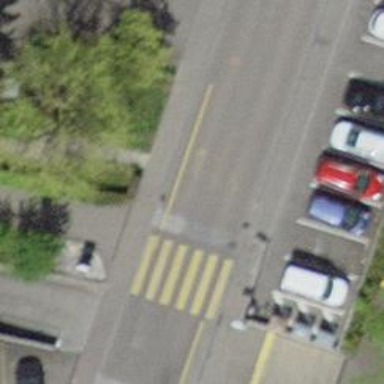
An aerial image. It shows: Uncontrolled zebra crossing on the road.